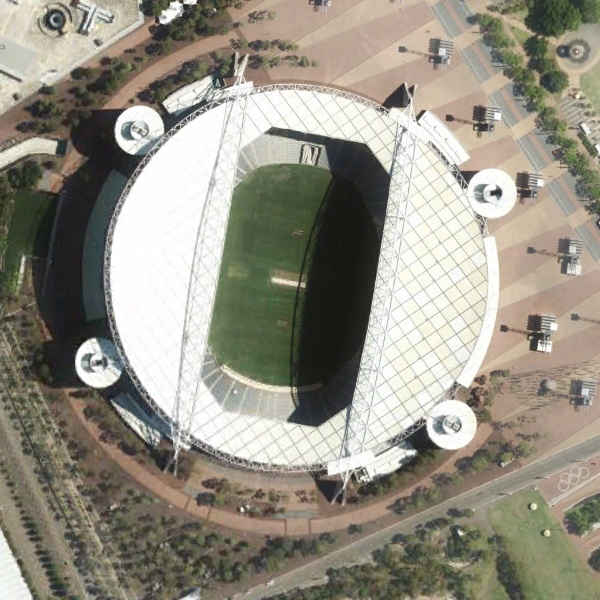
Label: Stadium